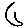
Label: moon